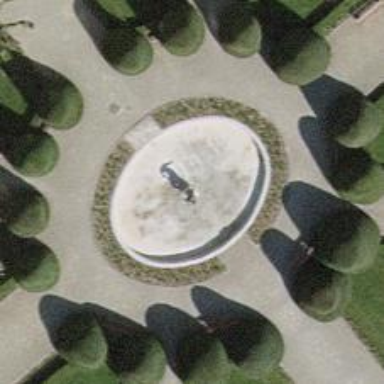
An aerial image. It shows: Statue is seen in the image.